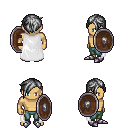
a pixel art fantasy rpg character, male body template, human, tanned skin, white cape, teal pants, gray pixie cut hairstyle, bracelets, metal boots, shield, four views (front, back, left, right), 2x2 character sprite sheet, small pixel art, hard edges, no anti-aliasing